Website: walmart
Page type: customer-info-address
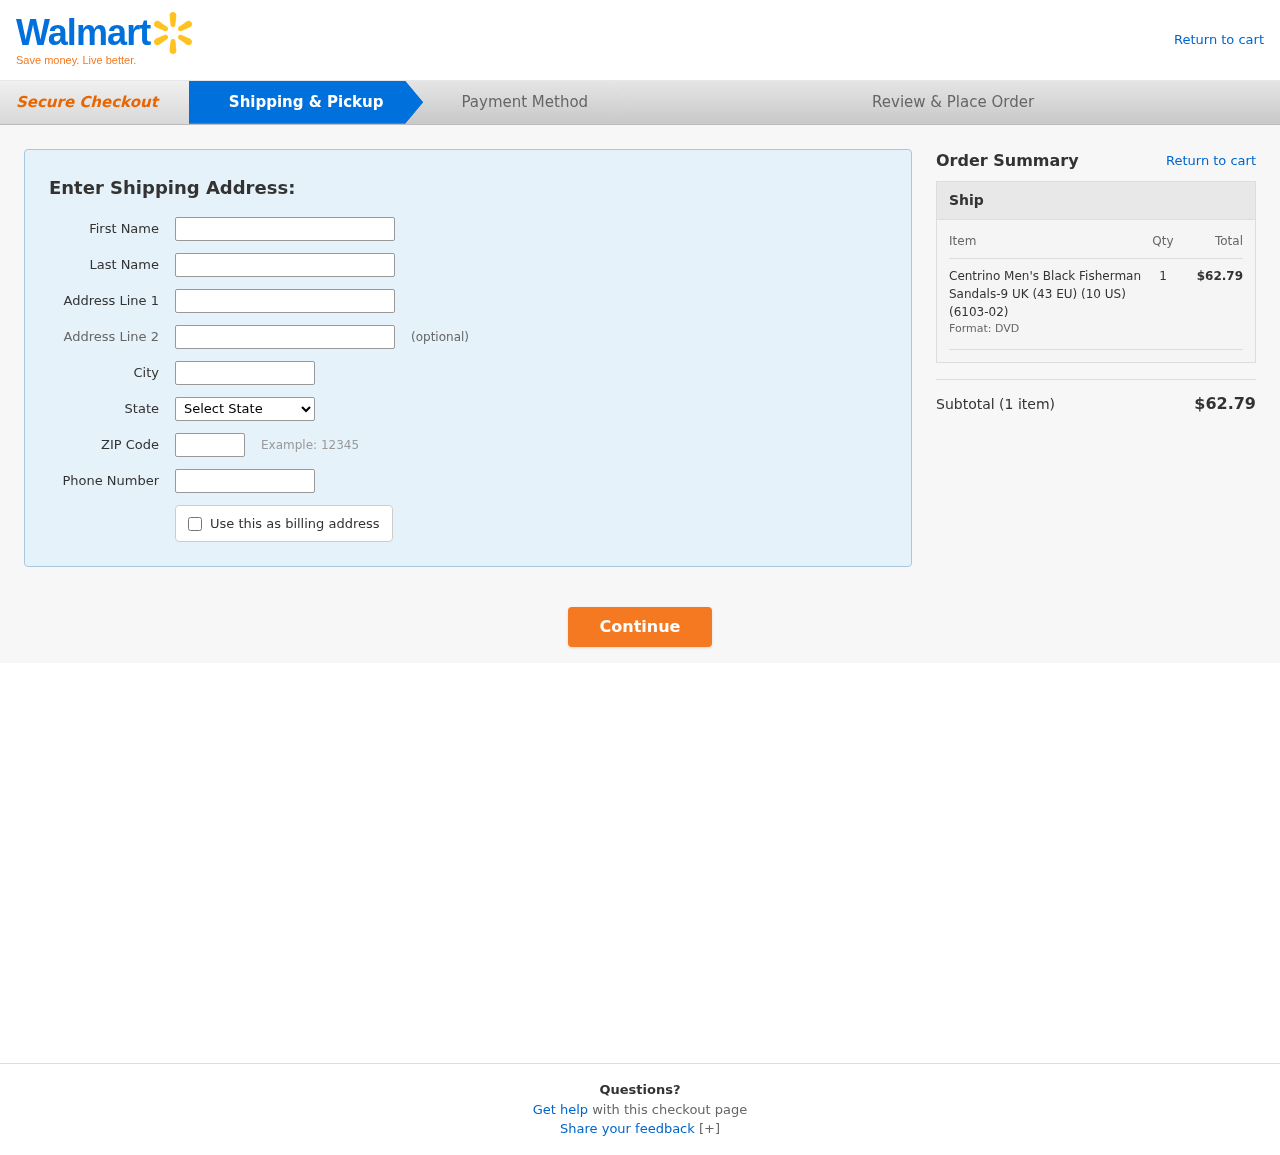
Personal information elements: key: PII_CITY
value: Danielland
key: PII_FIRSTNAME
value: Manuel
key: PII_LASTNAME
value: Carter
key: PII_PHONE
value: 4675813666
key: PII_POSTCODE
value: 86487
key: PII_STATE
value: Massachusetts
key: PII_STREET
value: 8920 Monica Port
Product elements: key: PRODUCT1_NAME
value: Centrino Men's Black Fisherman Sandals-9 UK (43 EU) (10 US) (6103-02)
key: PRODUCT1_QUANTITY
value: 1
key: PRODUCT1_LINE_TOTAL
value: $62.79
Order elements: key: ORDER_NUM_ITEMS
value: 1
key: ORDER_SUBTOTAL
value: $62.79